Question: I want to draw these shapes using CSS and I'm having a bit of trouble

I'm trying the way above:
CSS:
'''
.menu-animation{
border-radius: 50%;
display: inline-block;
height: 40px;
width: 40px;
background-color: #000000;
position: relative;
left: 0px;
}
.menu-animation2{
border-radius: 50%;
display: inline-block;
height: 29px;
width: 23px;
background-color: #000000;
position: absolute;
left: 9px;
top: 26px;
}
'''
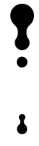
Answer: If you really want a CSS only solution, you can create black circles with your 'border-radius: 50%;' approach, combine them with a black rectangle and simulate the round cut-out on both sides with white circles. This is how it works:
<URL>
The single circle elements can be created using the pseudo elements <URL>, the circles position can be adjusted properly.
This is a working example:
'''
.drop {
background: black;
margin: 40px;
height: 20px;
width: 14px;
position: relative;
z-index: 10;
}
.drop::before,
.drop::after {
content: '';
position: absolute;
background: black;
border-radius: 50%;
}
.drop::before {
width: 30px;
height: 30px;
top: -25px;
left: -7px;
}
.drop::after {
width: 20px;
height: 20px;
top: 10px;
left: -3px;
}
.gaps::before,
.gaps::after {
content: '';
position: absolute;
background: white;
border-radius: 50%;
z-index: 10;
}
.gaps::before {
width: 22px;
height: 22px;
top: -3px;
left: -21px;
}
.gaps::after {
width: 22px;
height: 22px;
top: -2px;
left: 13px;
}
'''
'''
<div class="drop">
<div class="gaps"></div>
</div>
'''
Although this is nearly perfect, I would recommend using SVG for this problem, as you can create a smooth outline and you don't have to bother with positioning, sizes and responsive design.